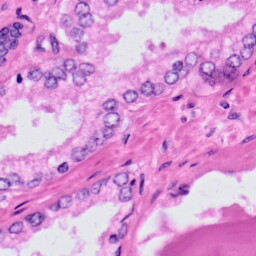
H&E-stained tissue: Prostate